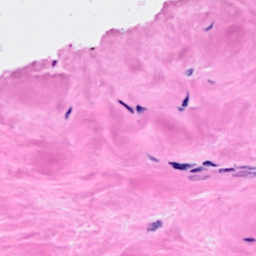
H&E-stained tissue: Breast